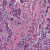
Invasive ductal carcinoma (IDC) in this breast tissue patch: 1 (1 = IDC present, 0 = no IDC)